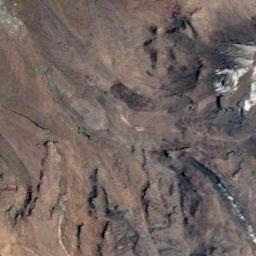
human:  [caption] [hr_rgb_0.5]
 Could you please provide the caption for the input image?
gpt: The mountain is full of black soil .

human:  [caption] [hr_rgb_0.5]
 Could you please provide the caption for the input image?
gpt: The mountain is covered with brown mud .

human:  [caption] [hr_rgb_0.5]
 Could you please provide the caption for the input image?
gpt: The mountains are winding and undulating .

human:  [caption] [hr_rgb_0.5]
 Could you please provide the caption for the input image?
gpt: The mountain has a rugged surface and its rocks are brown .

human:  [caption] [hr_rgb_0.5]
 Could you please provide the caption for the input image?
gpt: There are some ravines on the brown mountain .